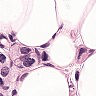
Metastatic tissue present: yes